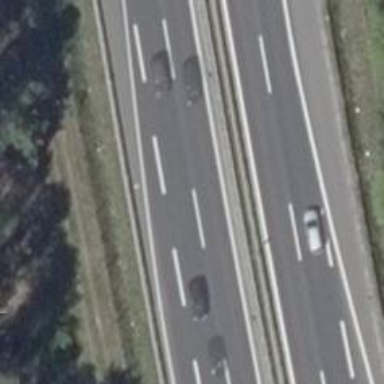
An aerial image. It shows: This is trunk highway with motorroad.